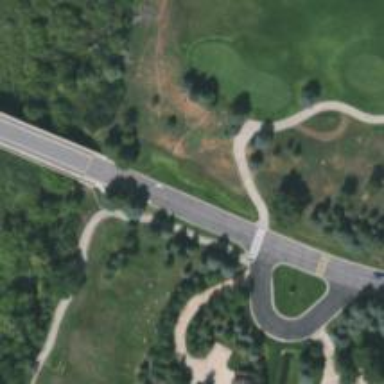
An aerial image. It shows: Path designated for golf carts.